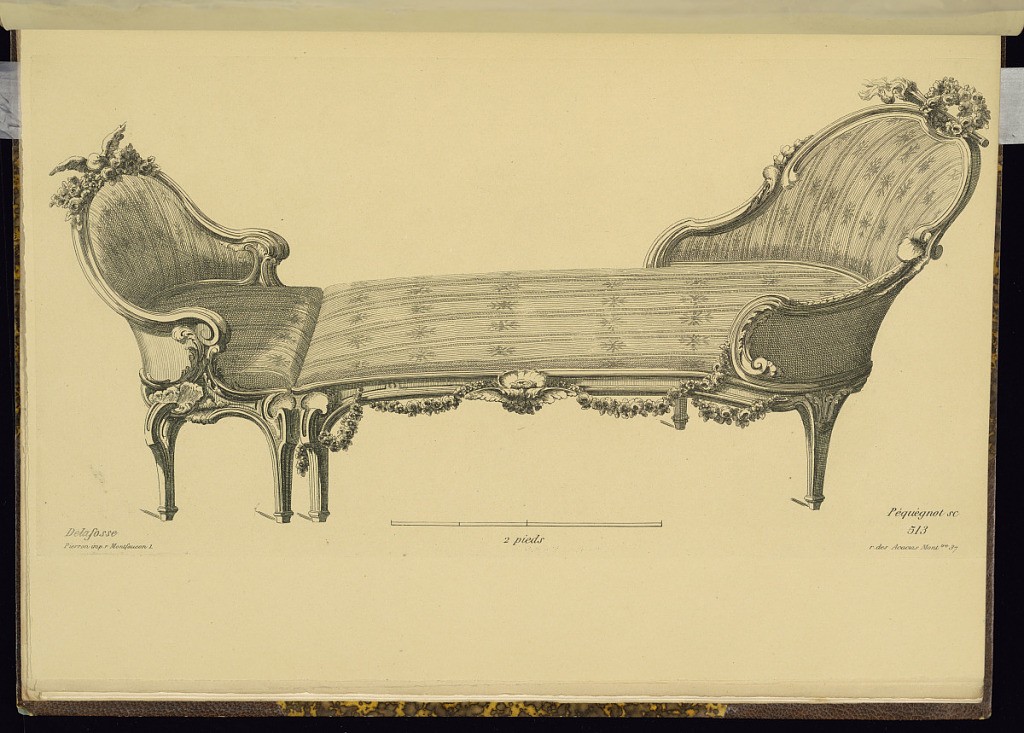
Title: Design for a Daybed
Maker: Jean-Charles Delafosse, French, 1734 – 1789
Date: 1849–66
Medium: Etching on paper
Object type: Print
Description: Design for an upholstered daybed with a carved frame featuring scrolling leaves, festoons of flowers, shells, a bird, and flaming torches. The plate is signed with the printmaker, publisher, and original designer, and numbered.